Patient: sex F, age 82
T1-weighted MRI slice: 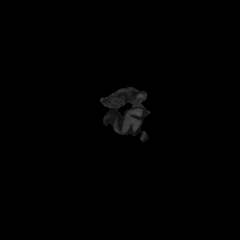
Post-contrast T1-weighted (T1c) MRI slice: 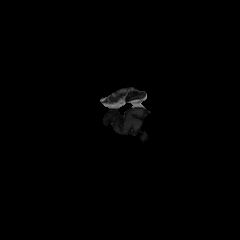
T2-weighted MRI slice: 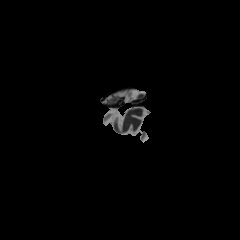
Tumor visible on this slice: no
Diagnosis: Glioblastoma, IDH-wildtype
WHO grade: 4